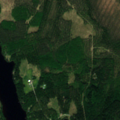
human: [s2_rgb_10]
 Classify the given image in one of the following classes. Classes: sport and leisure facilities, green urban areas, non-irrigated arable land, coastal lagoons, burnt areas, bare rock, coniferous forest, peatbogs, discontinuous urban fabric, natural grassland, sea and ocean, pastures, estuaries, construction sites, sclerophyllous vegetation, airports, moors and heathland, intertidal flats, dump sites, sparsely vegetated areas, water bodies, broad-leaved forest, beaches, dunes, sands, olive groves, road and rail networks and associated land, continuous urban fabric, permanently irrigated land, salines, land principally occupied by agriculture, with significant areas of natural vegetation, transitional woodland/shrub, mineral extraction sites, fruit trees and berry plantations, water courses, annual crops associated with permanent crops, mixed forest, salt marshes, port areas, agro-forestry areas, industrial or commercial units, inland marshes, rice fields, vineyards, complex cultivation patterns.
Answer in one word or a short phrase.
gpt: coniferous forest, mixed forest, water bodies